Question: To make use of the Doctrine Extension in the Silex <URL> they are asking that you
"Make sure you place a copy of Doctrine DBAL in vendor/doctrine-dbal and Doctrine Common in vendor/doctrine-common."
They then go onto an example of how to register with:
'''
$app->register(new Silex\Extension\DoctrineExtension(), array(
'db.options' => array(
'driver' => 'pdo_sqlite',
'path' => __DIR__.'/app.db',
),
'db.dbal.class_path' => __DIR__.'/vendor/doctrine-dbal/lib',
'db.common.class_path' => __DIR__.'/vendor/doctrine-common/lib',
));
'''
What I don't get are two things...
> 1) the path __DIR_.'vendor/doctrine-dbal/lib'
What does lib mean?? I don't see a lib folder or file in the doctrine package.
> 2) doctrine dbal and doctrine common...
The folder structure of the unpacked tar look like this:

does that mean I put the of each of those folders in their respective folders?
Thanks for your help. I'm having more trouble figuring out paths to these extensions than I am the extensions themselves.
-J
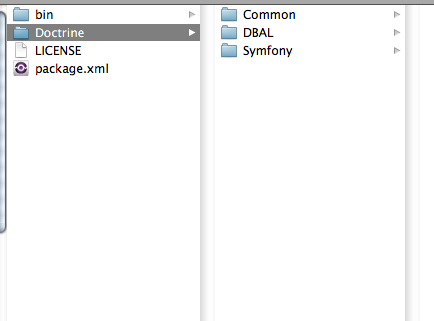
Answer: 'lib' should correspond to the 'DBAL/lib' folder and likewise with the 'Common/lib' folder. I think these instructions are more inline with a <URL> based installation layout.